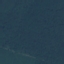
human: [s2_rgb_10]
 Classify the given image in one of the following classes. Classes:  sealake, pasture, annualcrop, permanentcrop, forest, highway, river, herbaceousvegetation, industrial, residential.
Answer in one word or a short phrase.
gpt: Forest